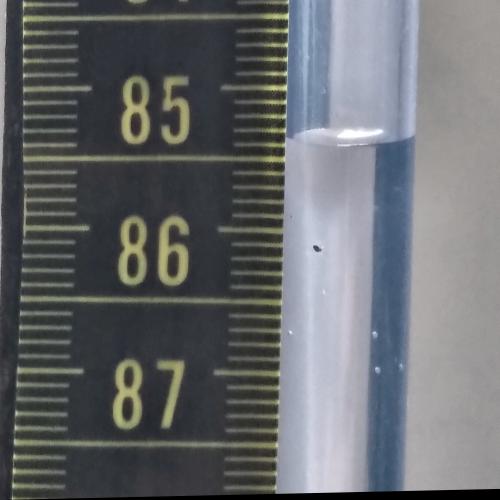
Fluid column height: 85.4 cm